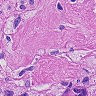
Metastatic tissue present: yes